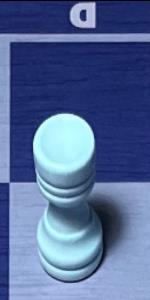
Label: Rook_White